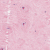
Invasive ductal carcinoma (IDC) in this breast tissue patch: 0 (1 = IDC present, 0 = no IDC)